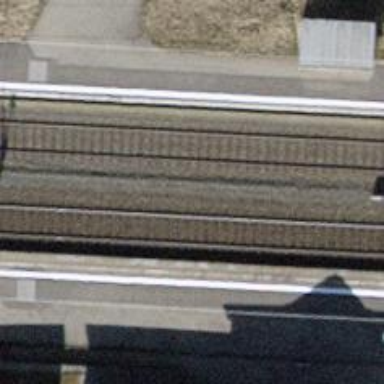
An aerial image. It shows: Railway stop with public transport stop position.